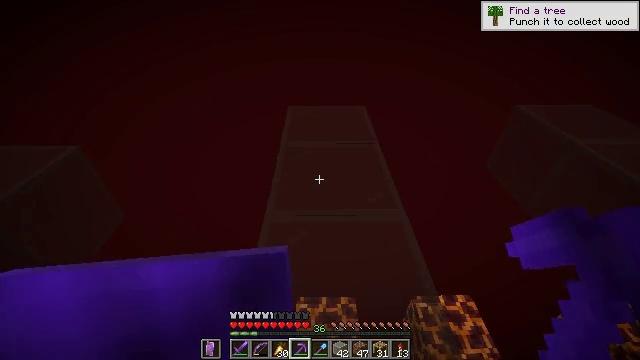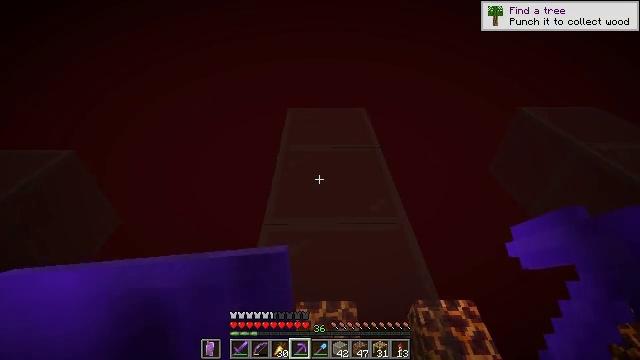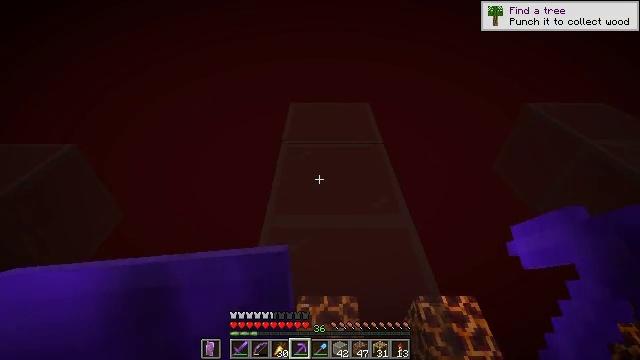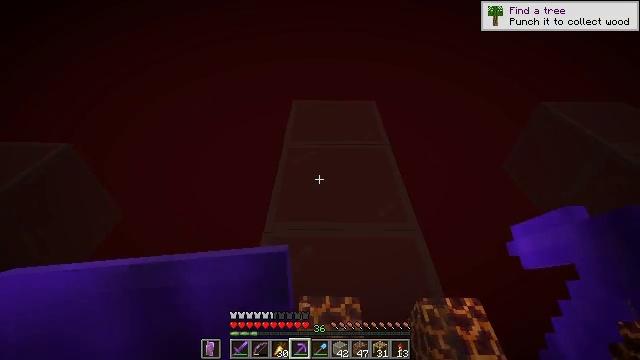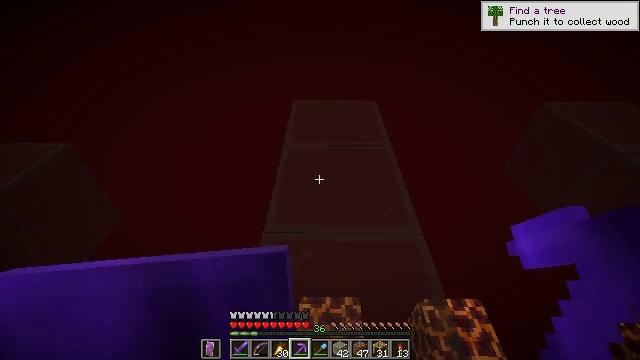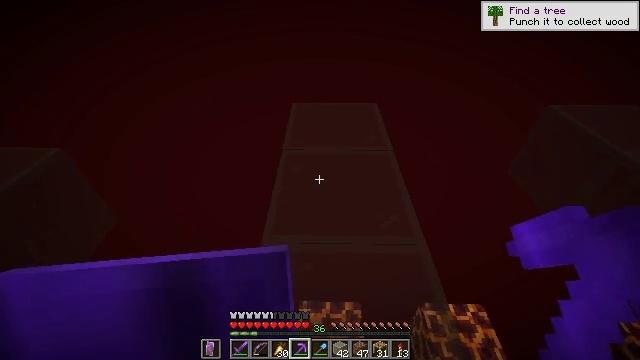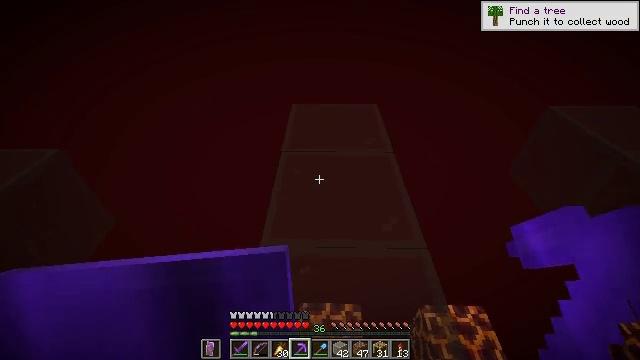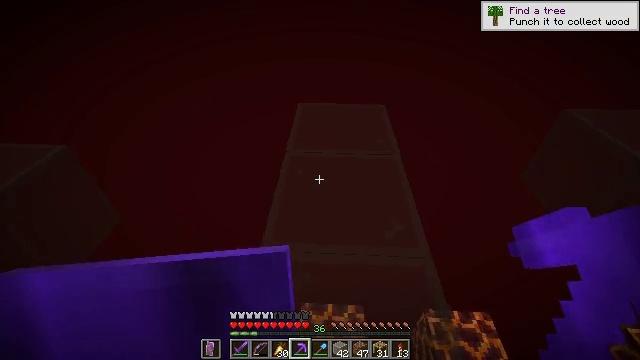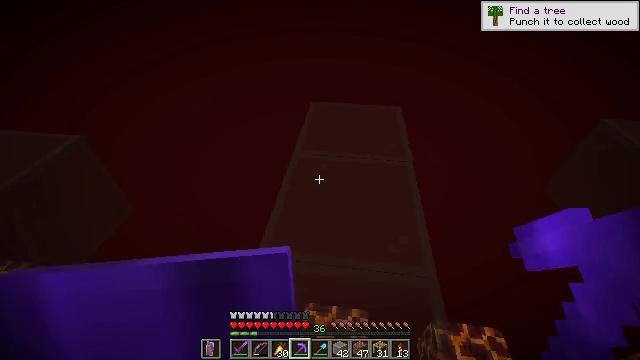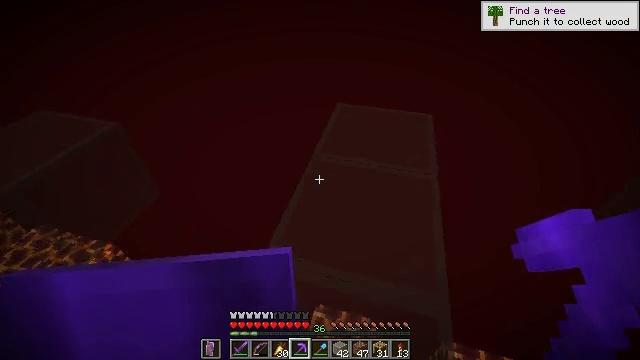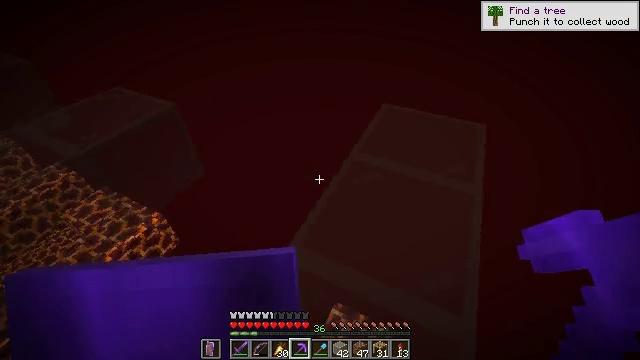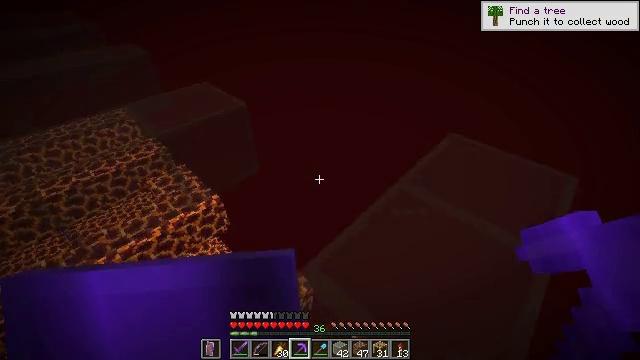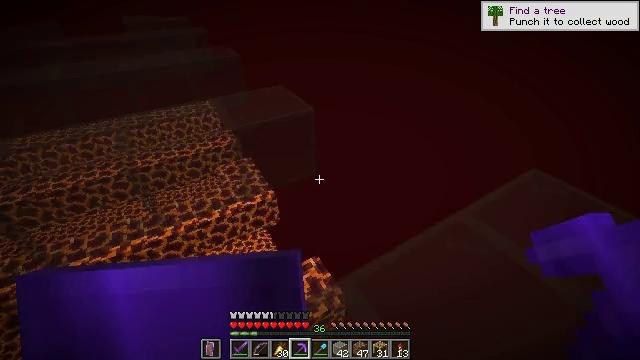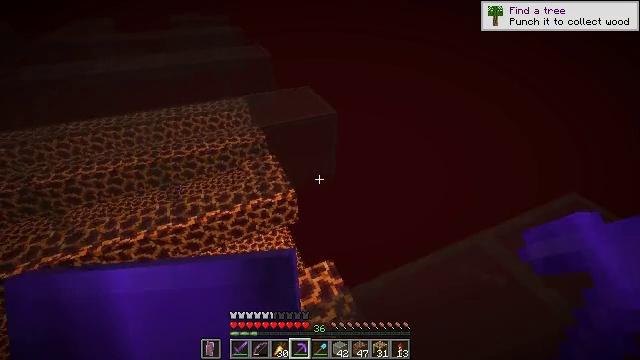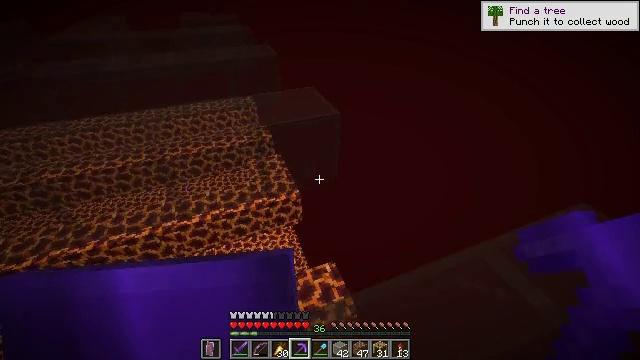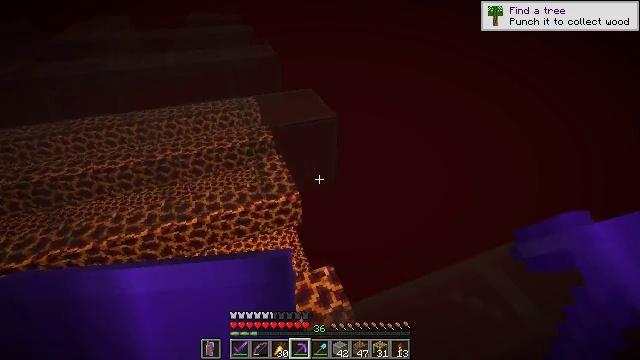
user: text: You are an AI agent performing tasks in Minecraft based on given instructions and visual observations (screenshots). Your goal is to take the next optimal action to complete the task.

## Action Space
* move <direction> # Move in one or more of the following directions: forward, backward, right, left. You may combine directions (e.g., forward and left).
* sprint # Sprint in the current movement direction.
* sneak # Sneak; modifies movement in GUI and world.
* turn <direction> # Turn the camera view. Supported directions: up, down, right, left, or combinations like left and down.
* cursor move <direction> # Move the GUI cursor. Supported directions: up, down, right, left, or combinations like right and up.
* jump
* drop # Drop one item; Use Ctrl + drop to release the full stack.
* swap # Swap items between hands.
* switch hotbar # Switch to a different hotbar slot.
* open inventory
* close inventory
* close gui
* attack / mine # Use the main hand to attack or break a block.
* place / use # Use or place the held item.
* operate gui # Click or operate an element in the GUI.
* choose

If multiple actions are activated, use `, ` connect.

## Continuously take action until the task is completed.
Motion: motion action
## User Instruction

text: Mine the white stained glass to recycle it.
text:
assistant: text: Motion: move forward, sneak
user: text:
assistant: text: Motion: move forward, sneak, turn down
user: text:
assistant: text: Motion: move forward, sneak, turn down
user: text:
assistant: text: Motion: move forward, sneak
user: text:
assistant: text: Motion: move forward, sneak
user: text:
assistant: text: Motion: move forward and move right, sneak
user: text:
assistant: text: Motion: move forward and move right, sneak, turn left
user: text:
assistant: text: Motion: move forward and move right, sneak, turn left
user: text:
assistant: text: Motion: move forward and move right, sneak, turn left
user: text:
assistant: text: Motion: move forward and move right, sneak, turn left
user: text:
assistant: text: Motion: move forward and move right, sneak, turn left and up
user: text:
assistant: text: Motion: move forward and move right, sneak, turn left and up
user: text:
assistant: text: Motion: move forward and move right, sneak, turn left
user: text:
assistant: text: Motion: move forward and move right, sneak, turn left
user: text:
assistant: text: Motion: move forward and move right, sneak, turn left
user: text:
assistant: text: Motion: move forward and move right, sneak, turn left
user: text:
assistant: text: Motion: move forward and move right, sneak, turn left
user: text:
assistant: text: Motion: move right, sneak, turn left
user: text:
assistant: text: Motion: move right, sneak, turn left
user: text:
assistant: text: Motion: move right, sneak, turn left and up
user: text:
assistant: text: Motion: sneak
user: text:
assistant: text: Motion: sneak
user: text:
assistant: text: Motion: move right, sneak
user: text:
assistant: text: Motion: move right, sneak
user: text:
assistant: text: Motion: move right, sneak
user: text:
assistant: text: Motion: move right, sneak
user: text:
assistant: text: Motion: move right, sneak
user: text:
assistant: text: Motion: move right, sneak
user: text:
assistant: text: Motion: move right, sneak
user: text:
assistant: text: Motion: move right, sneak